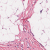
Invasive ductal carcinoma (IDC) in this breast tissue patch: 0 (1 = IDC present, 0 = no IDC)